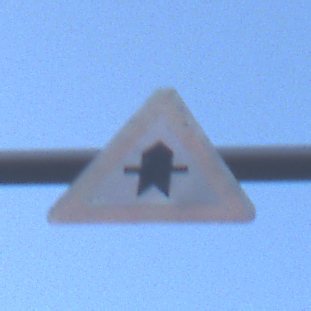
Verkehrszeichen: Vorfahrt
Umgebung: Outdoor, Urban
Tageszeit: SunriseSunset
Wetter: PartlyCloudy
Licht: Natural
Jahreszeit: NotSpecified
Kontrast: LowContrast